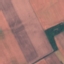
Land use / land cover: AnnualCrop